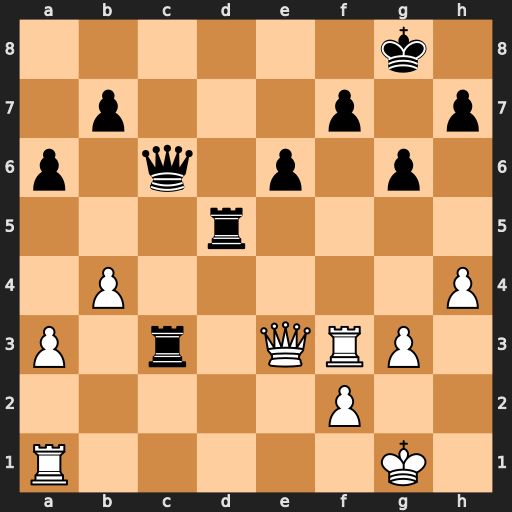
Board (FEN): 6k1/1p3p1p/p1q1p1p1/3r4/1P5P/P1r1QRP1/5P2/R5K1
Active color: w
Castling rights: -
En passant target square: -
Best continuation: Qxc3 Qxc3 Rxc3